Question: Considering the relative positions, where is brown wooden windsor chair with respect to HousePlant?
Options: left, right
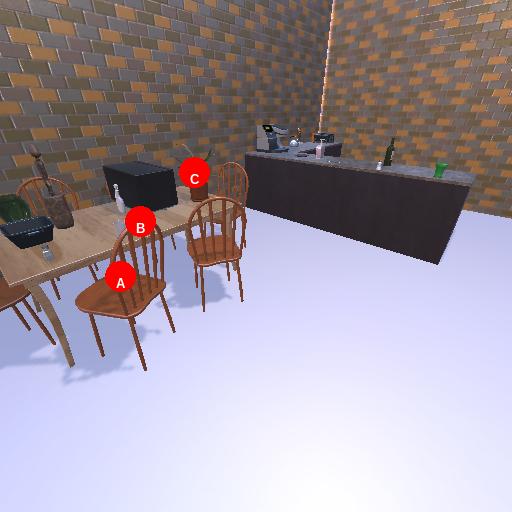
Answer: left